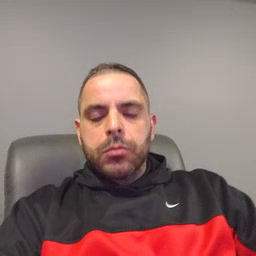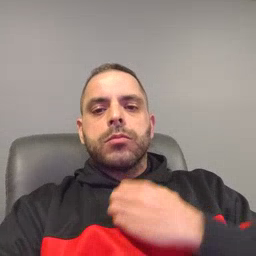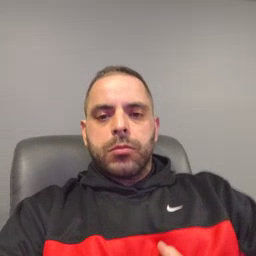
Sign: hungry